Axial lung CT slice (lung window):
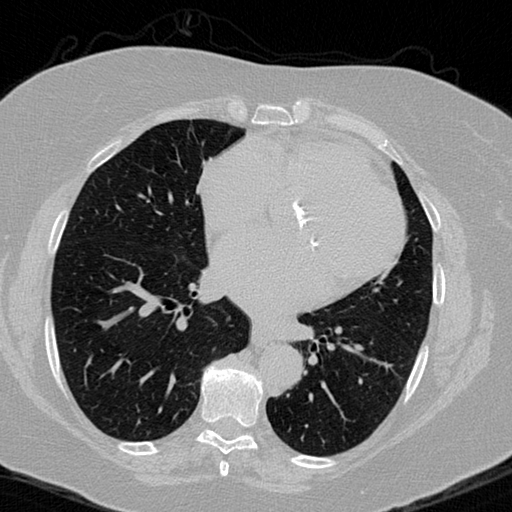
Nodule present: no